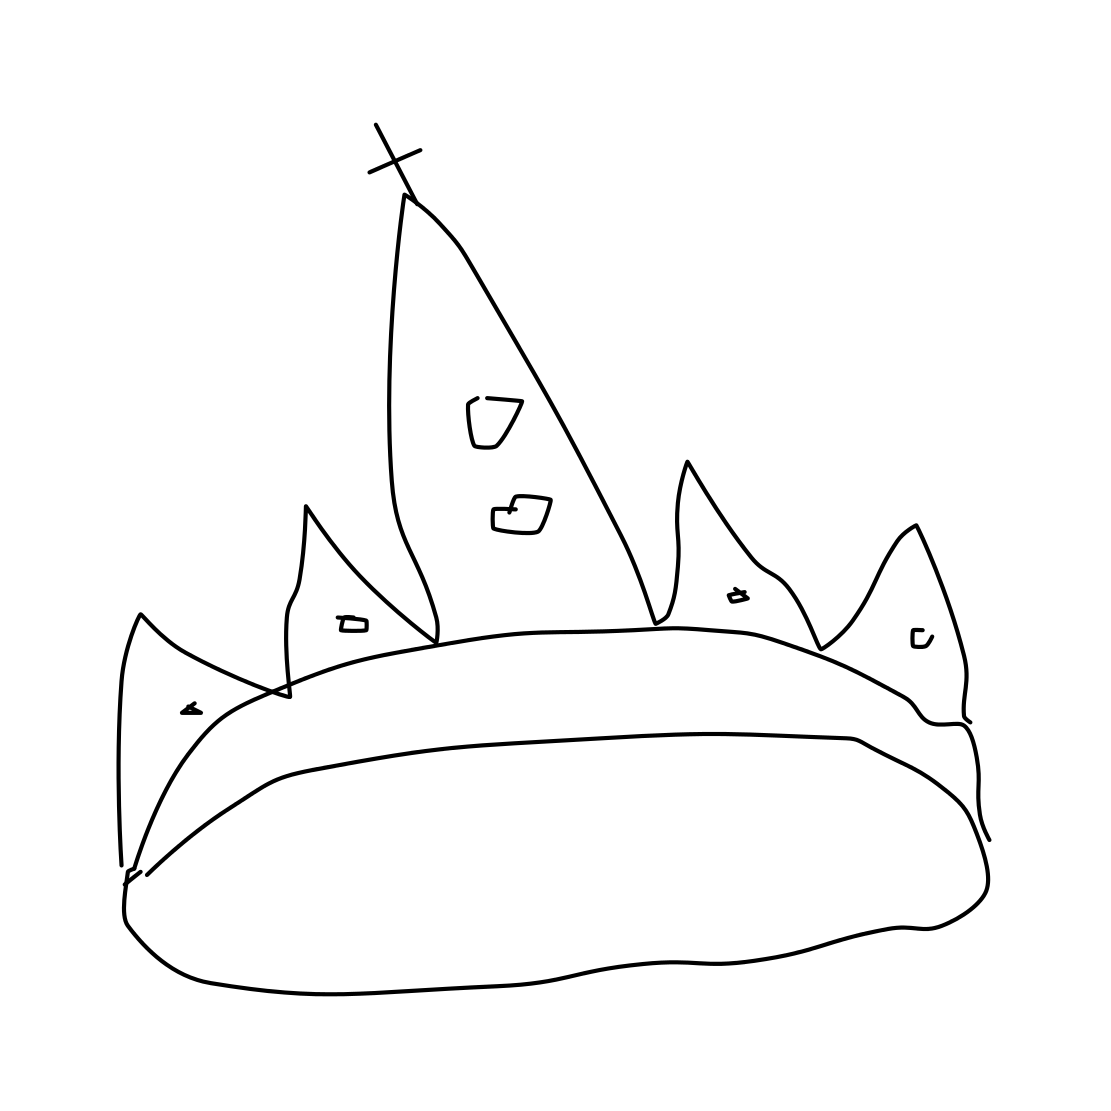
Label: crown